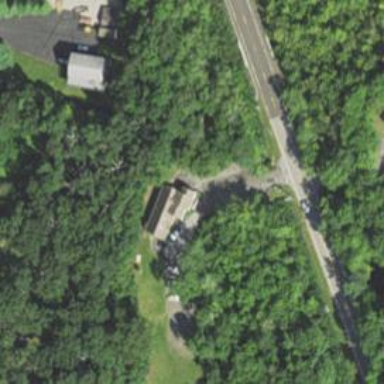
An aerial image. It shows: Veterinary facility.